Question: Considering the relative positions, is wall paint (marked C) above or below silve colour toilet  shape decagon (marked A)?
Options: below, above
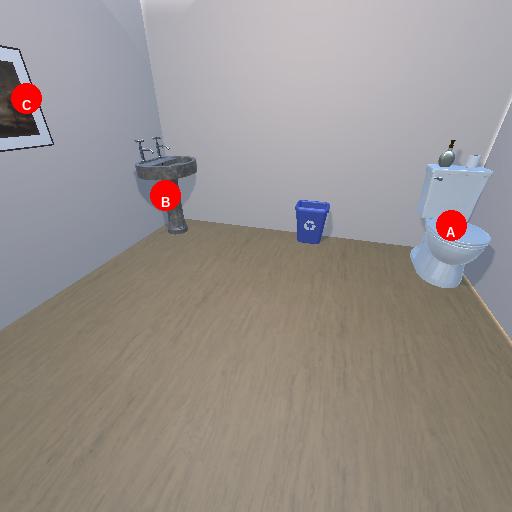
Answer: below